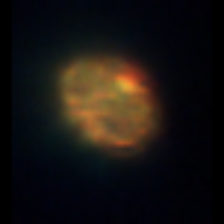
Taxon: Ciliates
Group: Other